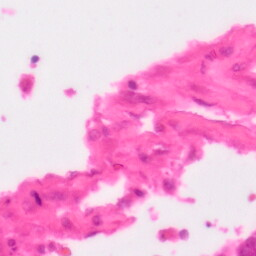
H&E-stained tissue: Colon